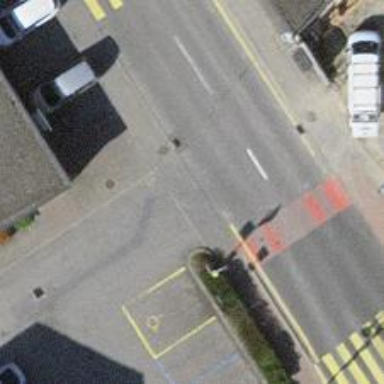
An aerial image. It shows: Unmarked road crossing.